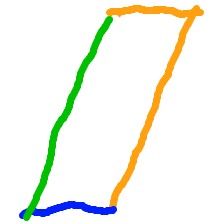
Shape: parallelogram